Question: My navigation table looks like this.
It based on a parent<->child scheme.
I'm using following code to generate breadcrumb.
'''
function makeBreadcrumb($current, $lang, $db){
$q = $db->query("SELECT id, parent, $lang AS name FROM nav WHERE id = '$current'");
$row=$q->fetch_object();
echo "<li>";
echo '<a href="?id=' . $row->id . '">' . $row->name . '</a>';
echo "</li>
";
if($row->parent) makeBreadcrumb($row->parent, $lang, $db);
}
'''
But getting reversed breadcrumb: it shows 'child>parent' instead of 'parent>child'
.How to fix that?
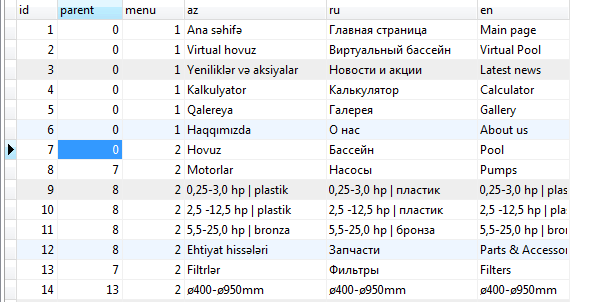
Answer: The solution is very easy...you can simply put the recursive call the 'echo' statment, like this:
'''
function makeBreadcrumb($current, $lang, $db){
$q = $db->query("SELECT id, parent, $lang AS name FROM nav WHERE id = '$current'");
$row=$q->fetch_object();
if($row->parent) makeBreadcrumb($row->parent, $lang, $db);
echo "<li>";
echo '<a href="?id=' . $row->id . '">' . $row->name . '</a>';
echo "</li>
";
}
'''
But I raccomend you not to do a query for each node in the tree. It could be very resource-expenshive.